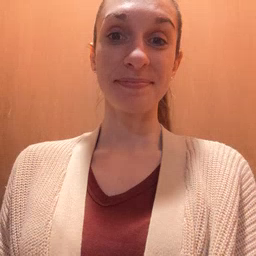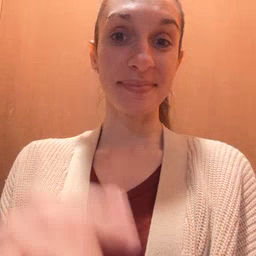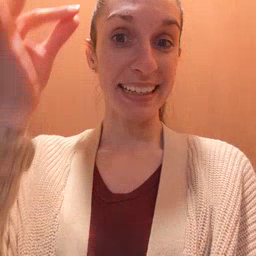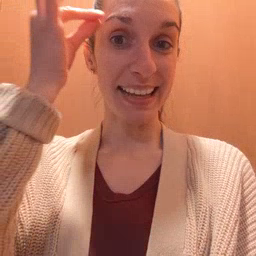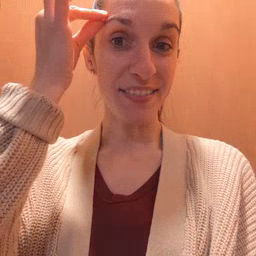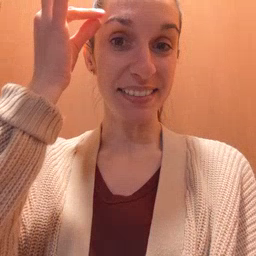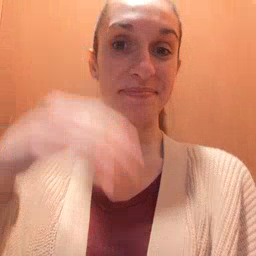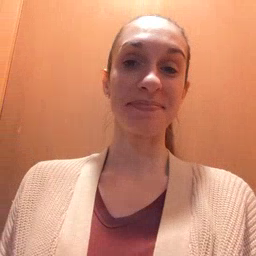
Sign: hair